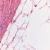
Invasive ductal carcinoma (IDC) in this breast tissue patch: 1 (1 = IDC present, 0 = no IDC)